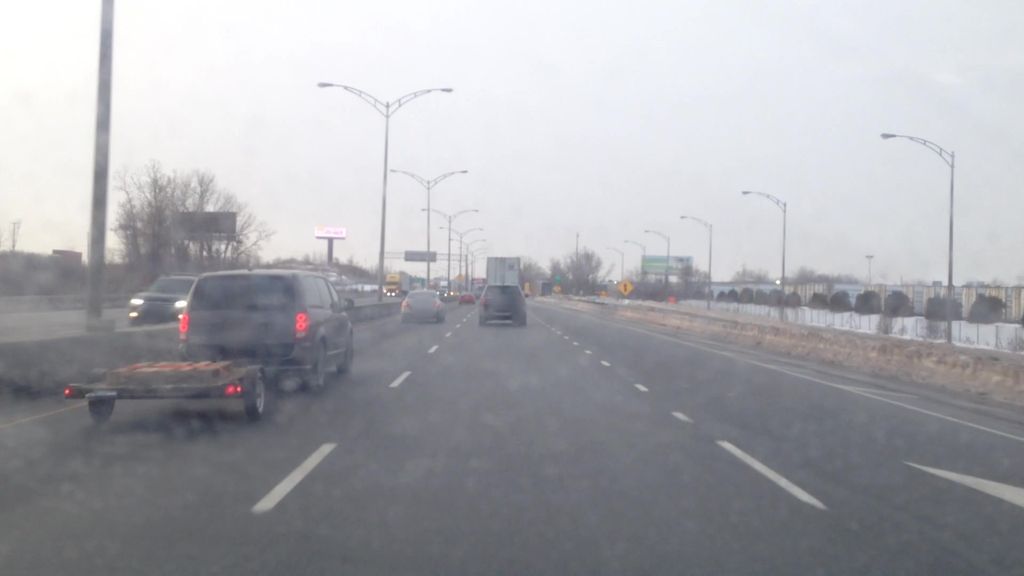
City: montreal